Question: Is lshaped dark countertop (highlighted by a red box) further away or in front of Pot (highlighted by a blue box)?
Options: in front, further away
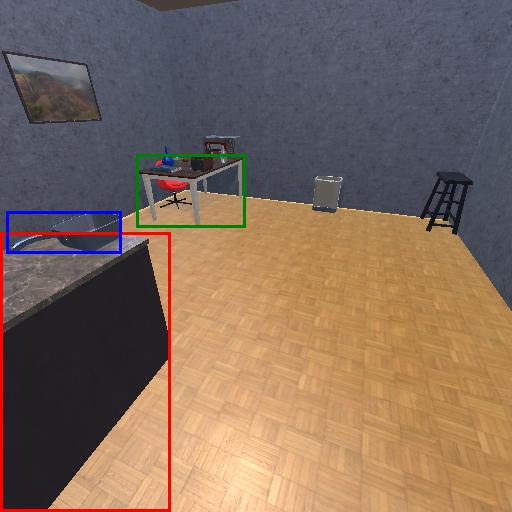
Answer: in front